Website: apple
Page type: delivery-shipping
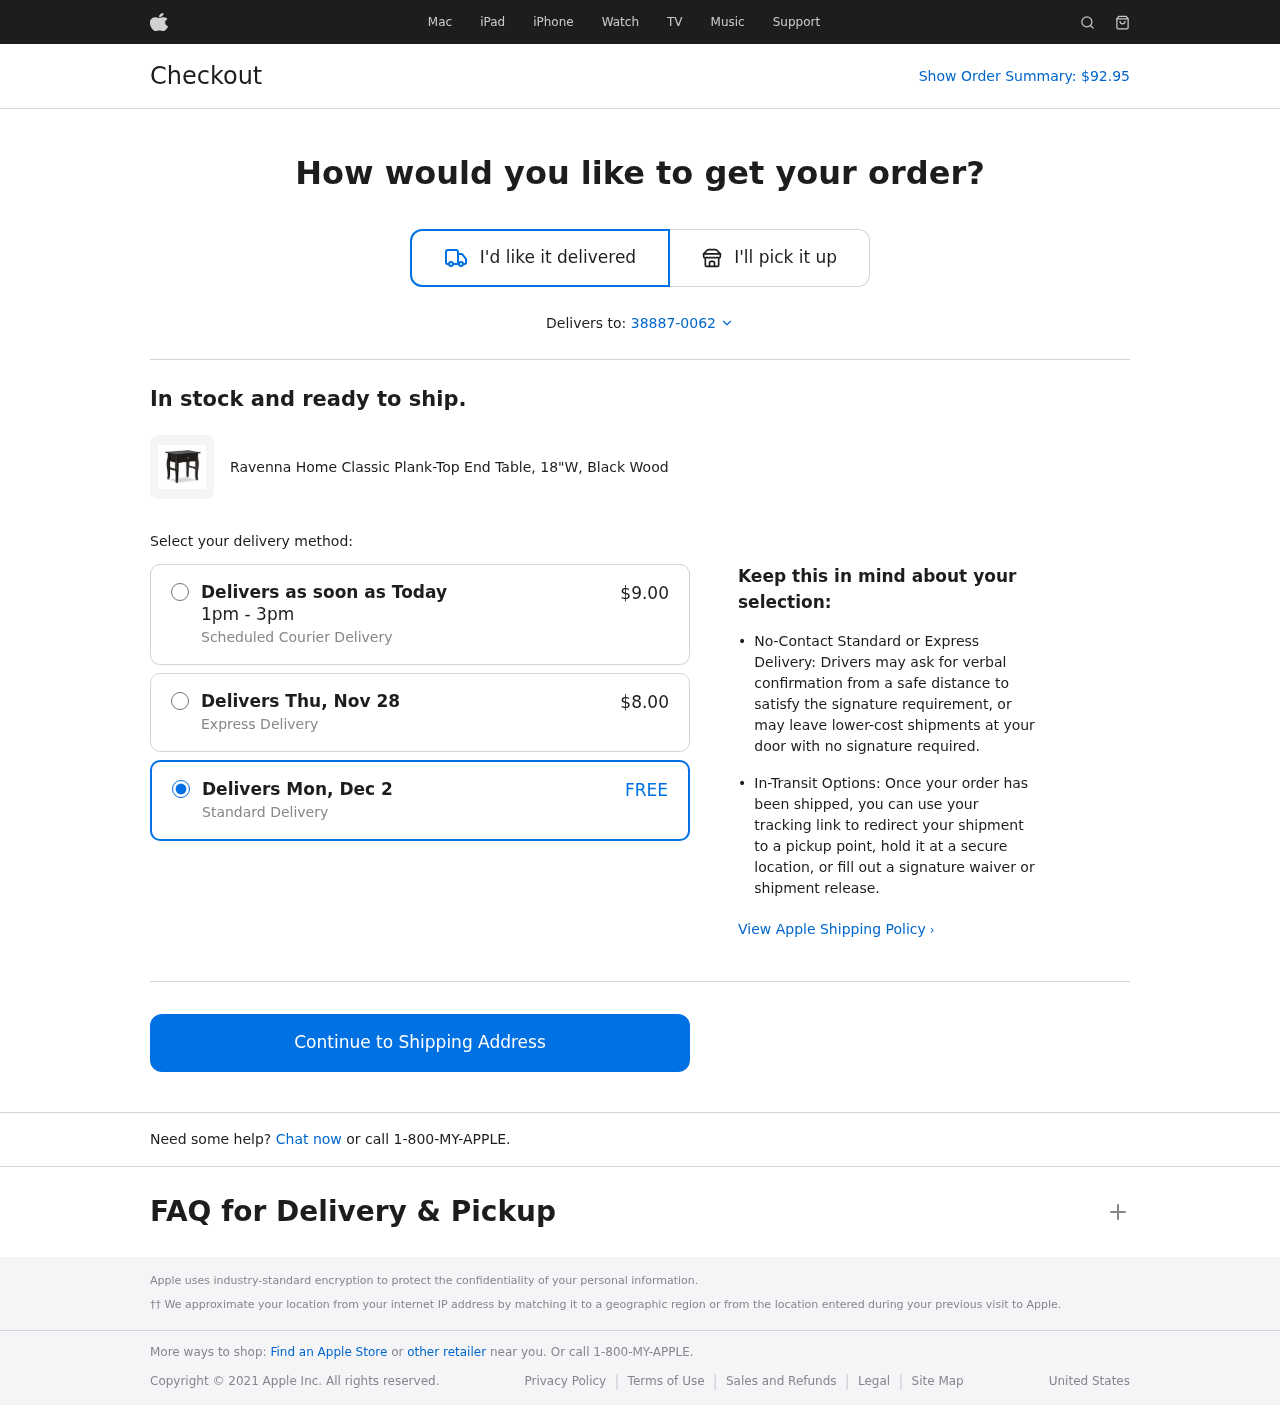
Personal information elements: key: PII_POSTCODE_FULL
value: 38887-0062
Product elements: key: PRODUCT1_NAME
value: Ravenna Home Classic Plank-Top End Table, 18"W, Black Wood
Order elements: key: ORDER_TOTAL
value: $92.95
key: ORDER_SHIPPING_DATE
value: Today
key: ORDER_SAMEDAY_SHIPPING_COST
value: $9.00
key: ORDER_EXPRESS_DATE
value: Thu, Nov 28
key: ORDER_EXPRESS_SHIPPING_COST
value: $8.00
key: ORDER_DELIVERY_DATE
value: Mon, Dec 2
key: ORDER_SHIPPING_COST
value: FREE